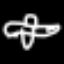
Label: airplane